Question: i want to implement a view like the image attached.
i have already tried to create it by using tablelayout but the problem is the items gather together
i try to use gridview and wrote an adapter to that but the problem still exist and the items don't locate at right position and they all come together
my table layout:
'''
<TableLayout
android:id="@+id/mainlay"
android:layout_width="fill_parent"
android:layout_height="fill_parent"
tools:ignore="UselessParent" >
<TableRow
android:layout_width="fill_parent"
android:layout_height="fill_parent"
android:orientation="horizontal" >
<TextView
android:id="@+id/main_page_gride_view_adapter_text"
android:layout_width="wrap_content"
android:layout_height="wrap_content"
android:layout_gravity="center"
android:gravity="center"
android:text="@string/main_page_values_levels"
android:textAppearance="?android:attr/textAppearanceLarge" />
<TextView
android:id="@+id/main_page_gride_view_adapter_text1"
android:layout_width="wrap_content"
android:layout_height="wrap_content"
android:layout_gravity="center"
android:gravity="center"
android:text="@string/main_page_values_estamina"
android:textAppearance="?android:attr/textAppearanceLarge" />
</TableRow>
<TableRow
android:layout_width="fill_parent"
android:layout_height="fill_parent"
android:orientation="horizontal" >
<TextView
android:id="@+id/main_page_gride_view_adapter_text2"
android:layout_width="wrap_content"
android:layout_height="wrap_content"
android:layout_gravity="center"
android:gravity="center"
android:text="@string/main_page_values_speed"
android:textAppearance="?android:attr/textAppearanceLarge" />
<TextView
android:id="@+id/main_page_gride_view_adapter_text3"
android:layout_width="wrap_content"
android:layout_height="wrap_content"
android:layout_gravity="center"
android:gravity="center"
android:text="@string/main_page_values_high_scores"
android:textAppearance="?android:attr/textAppearanceLarge" />
</TableRow>
</TableLayout>
'''
and what is want is this:

thanks in advance
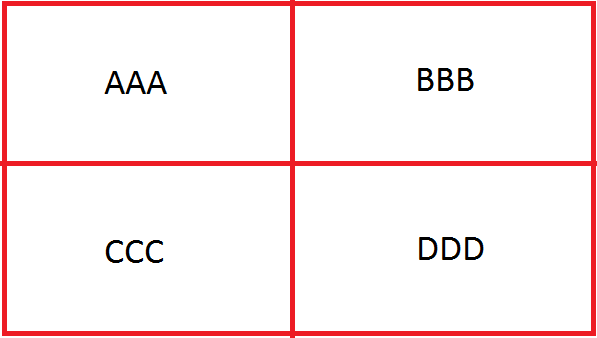
Answer: thanks to another answers, i finally find the solution but it's not a global solution and it works just for this example (4 rectangles) and i still don't know how to have a good pattern for for example 6 rectangles or even more.
so i still looking for answer!!! :))
'''
<LinearLayout xmlns:android="http://schemas.android.com/apk/res/android"
xmlns:tools="http://schemas.android.com/tools"
android:layout_width="fill_parent"
android:layout_height="fill_parent"
android:orientation="vertical"
android:weightSum="2" >
<LinearLayout
android:layout_width="fill_parent"
android:layout_height="fill_parent"
android:layout_weight="1"
android:gravity="right"
android:orientation="horizontal"
android:weightSum="2" >
<TextView
android:id="@+id/main_page_controller_levels"
android:layout_width="fill_parent"
android:layout_height="fill_parent"
android:layout_gravity="right"
android:layout_weight="1"
android:gravity="center"
android:text="@string/main_page_values_levels"
android:textAppearance="?android:attr/textAppearanceLarge"
android:textSize="@dimen/main_page_values_controller_font_size"
tools:ignore="NestedWeights" />
<TextView
android:id="@+id/main_page_controller_estamina"
android:layout_width="fill_parent"
android:layout_height="fill_parent"
android:layout_gravity="right"
android:layout_weight="1"
android:gravity="center"
android:text="@string/main_page_values_estamina"
android:textAppearance="?android:attr/textAppearanceLarge"
android:textSize="@dimen/main_page_values_controller_font_size" />
</LinearLayout>
<LinearLayout
android:layout_width="fill_parent"
android:layout_height="fill_parent"
android:layout_weight="1"
android:orientation="horizontal"
android:weightSum="2" >
<TextView
android:id="@+id/main_page_controller_speed"
android:layout_width="fill_parent"
android:layout_height="fill_parent"
android:layout_gravity="right"
android:layout_weight="1"
android:gravity="center"
android:text="@string/main_page_values_speed"
android:textAppearance="?android:attr/textAppearanceLarge"
android:textSize="@dimen/main_page_values_controller_font_size"
tools:ignore="NestedWeights" />
<TextView
android:id="@+id/main_page_controller_high_scores"
android:layout_width="fill_parent"
android:layout_height="fill_parent"
android:layout_gravity="right"
android:layout_weight="1"
android:gravity="center"
android:text="@string/main_page_values_high_scores"
android:textAppearance="?android:attr/textAppearanceLarge"
android:textSize="@dimen/main_page_values_controller_font_size" />
</LinearLayout>
'''